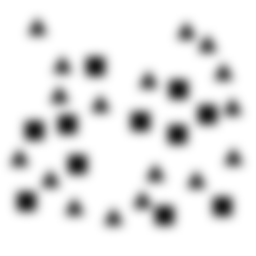
Squares: 11
Triangles: 17
Stars: 0
Total shapes: 28